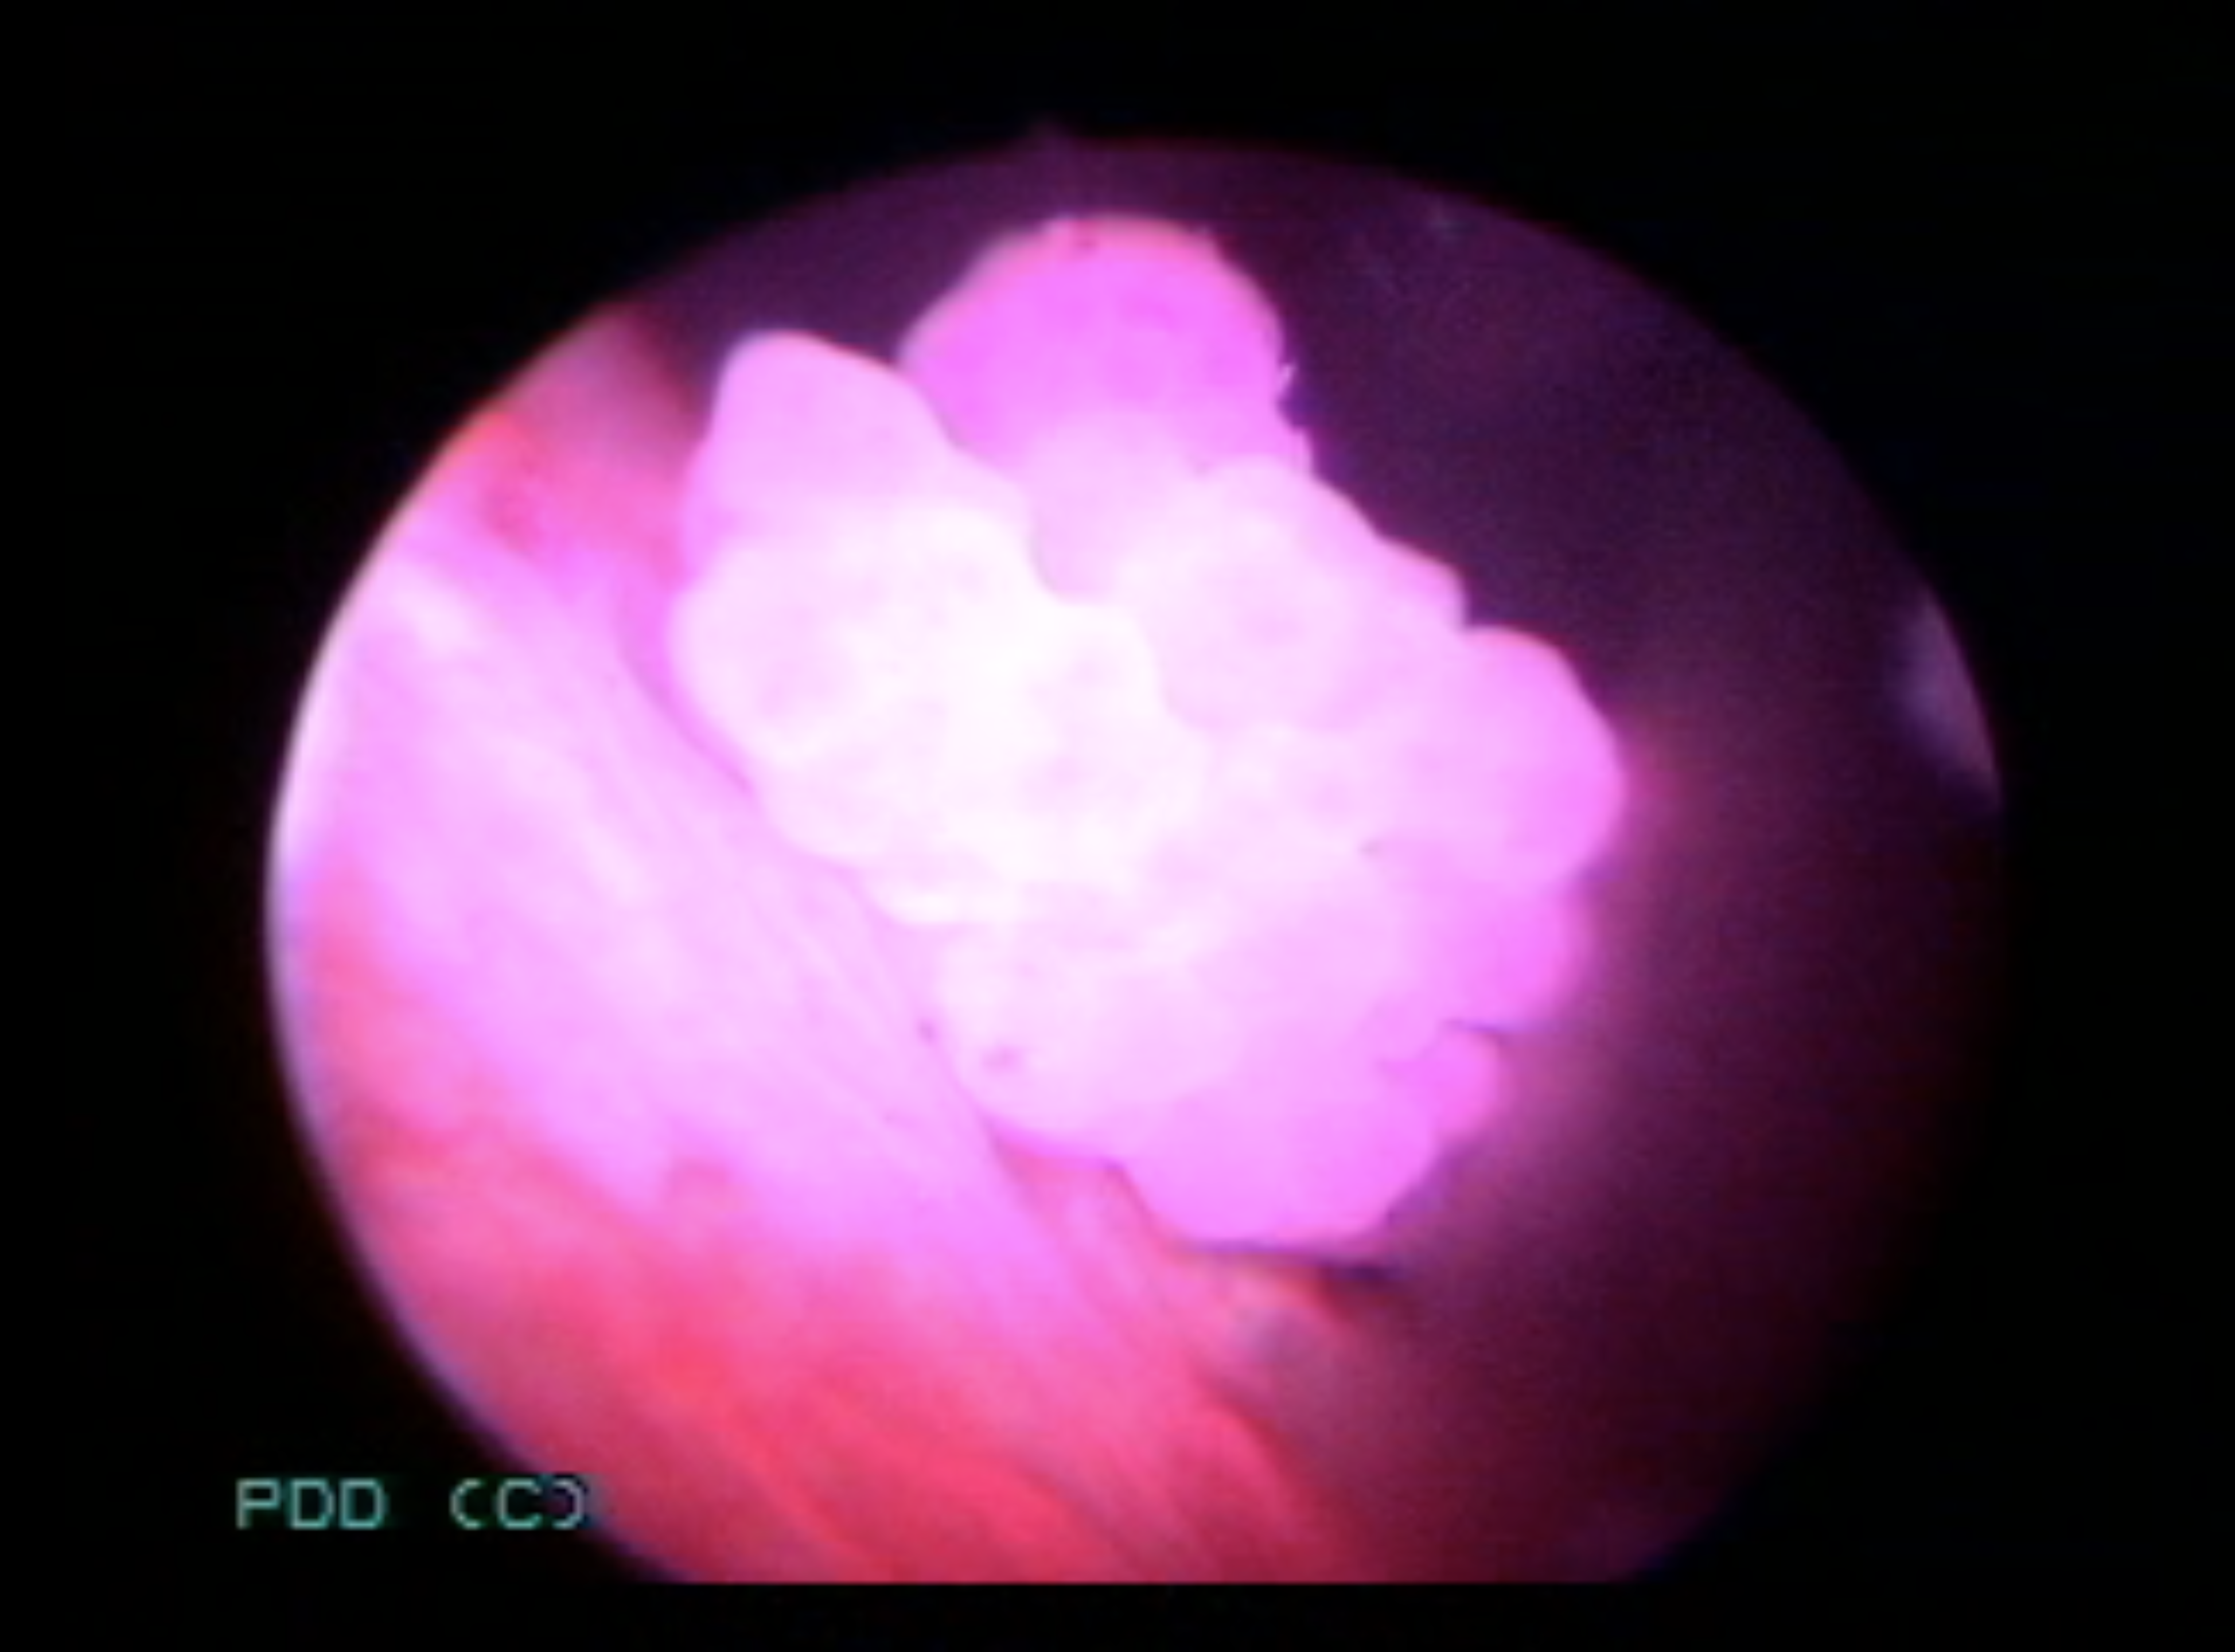
Modality: BLC
Class: Malignant
Subclass: HighGradePapillary
Lesion: Multifocal
Multifocal: 2 to 7
Stage: T1
Morphology: Papillary
Bladder cancer association: Yes